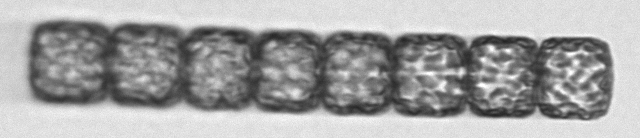
Label: Lauderia_annulata